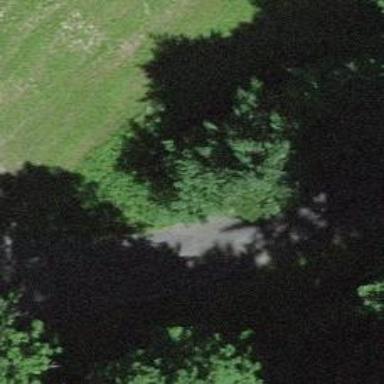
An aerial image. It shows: Unclassified road on bridge.